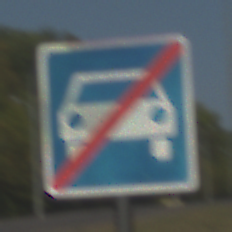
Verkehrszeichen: EndeKraftfahrstrasse
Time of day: MorningAfternoon
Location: Outdoor (Suburban)
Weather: Clear
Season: NotSpecified
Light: Natural